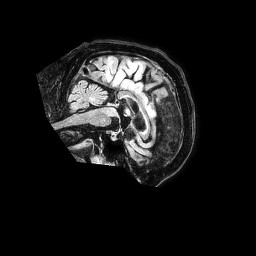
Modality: FLAIR
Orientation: sagittal
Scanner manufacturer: philips
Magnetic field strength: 1.5 T
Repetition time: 4.8 s
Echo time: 0.3 s